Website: apple
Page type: billing-address
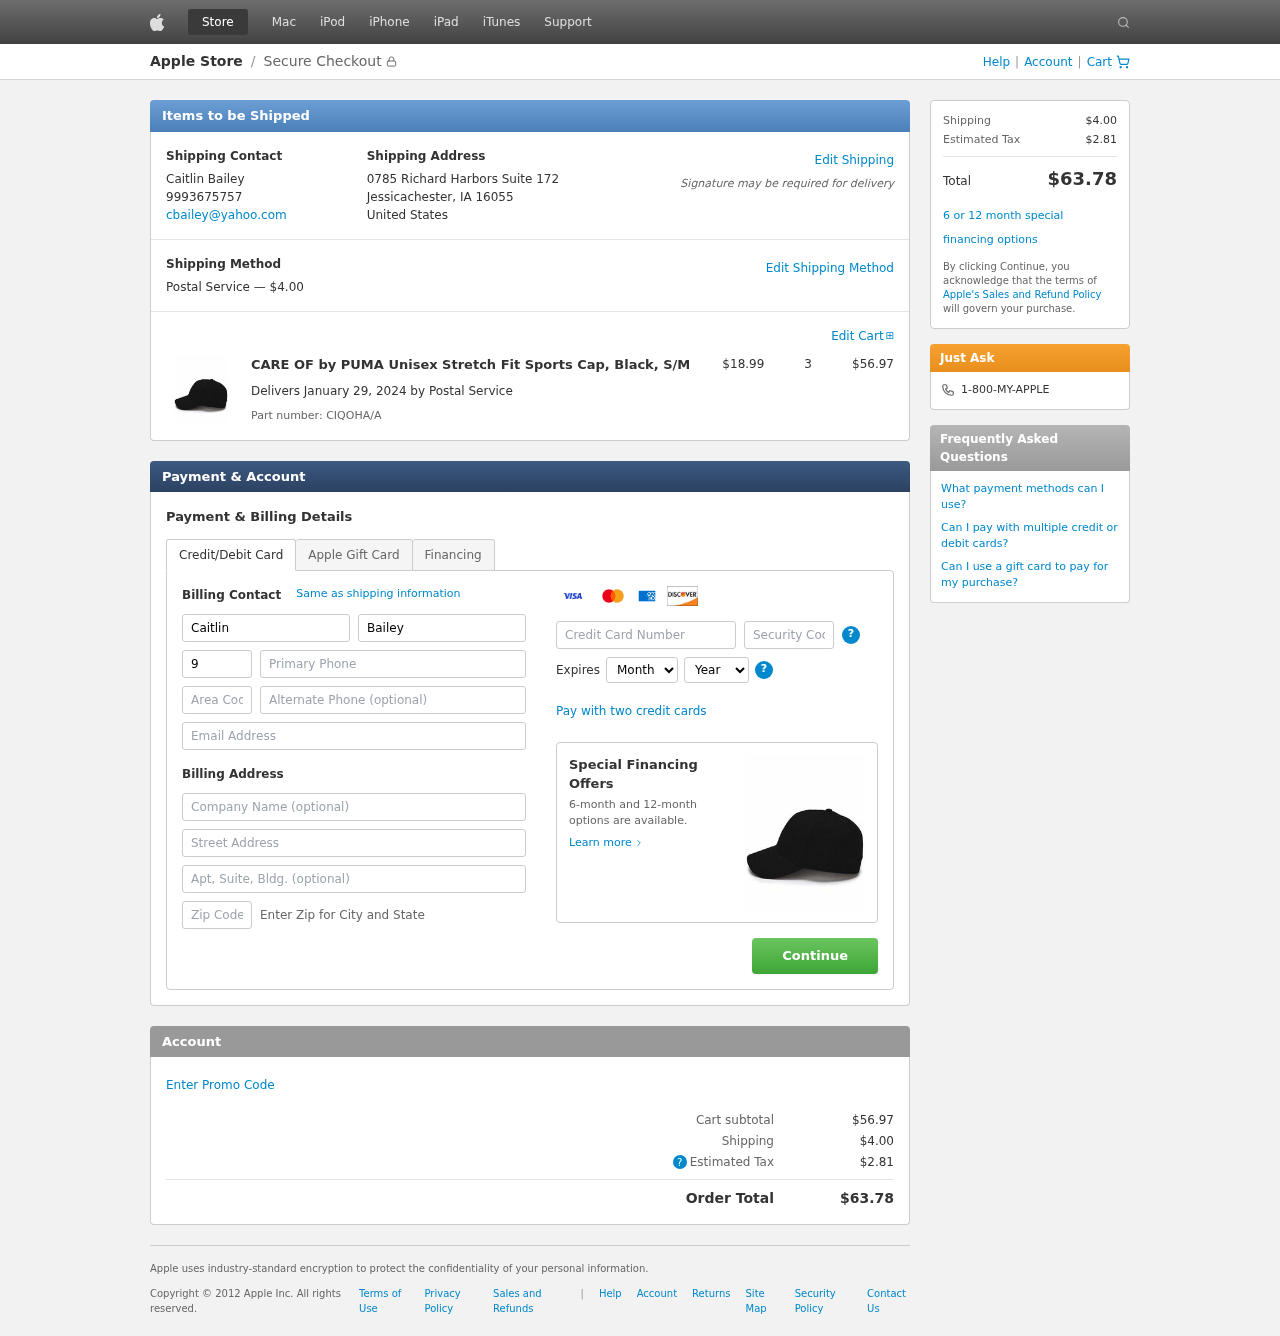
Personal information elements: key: PII_CARD_CVV
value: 211
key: PII_CARD_EXPIRY_MONTH
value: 04
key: PII_CARD_EXPIRY_YEAR
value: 30
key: PII_CARD_NUMBER
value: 4377 8418 6431 1307
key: PII_CITY_STATE_ZIP
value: Jessicachester, IA 16055
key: PII_COMPANY
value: Perez Ltd
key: PII_COUNTRY
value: United States
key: PII_EMAIL
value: cbailey@yahoo.com
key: PII_FIRSTNAME
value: Caitlin
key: PII_FULLNAME
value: Caitlin Bailey
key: PII_LASTNAME
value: Bailey
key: PII_PHONE
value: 9993675757
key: PII_PHONE_ALT
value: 2563251100
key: PII_PHONE_ALT_AREA
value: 256
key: PII_PHONE_AREA
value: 999
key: PII_STREET
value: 0785 Richard Harbors Suite 172
Product elements: key: PRODUCT1_NAME
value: CARE OF by PUMA Unisex Stretch Fit Sports Cap, Black, S/M
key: PRODUCT1_PRICE
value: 18.99
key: PRODUCT1_QUANTITY
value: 3
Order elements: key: ORDER_SHIPPING_COST
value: $4.00
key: ORDER_SUBTOTAL
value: $56.97
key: ORDER_DELIVERY_DATE
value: January 29, 2024
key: ORDER_PART_NUMBER
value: CIQOHA/A
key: ORDER_TAX
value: $2.81
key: ORDER_TOTAL
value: $63.78